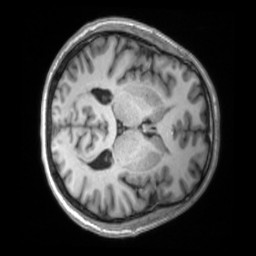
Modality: T1w
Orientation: axial
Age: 47
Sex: male
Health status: ill
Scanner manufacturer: siemens
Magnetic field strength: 3 T
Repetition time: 2.2 s
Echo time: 0.00157 s